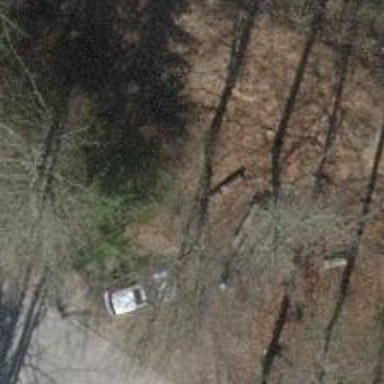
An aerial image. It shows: Picnic table located in leisure land area.